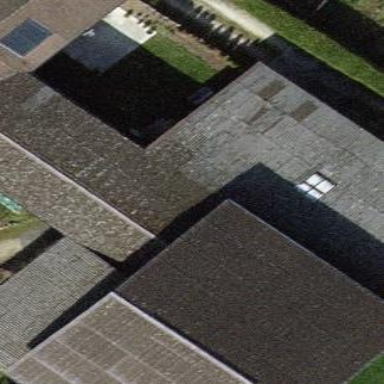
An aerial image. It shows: Farm building.